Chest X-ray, AP view. Patient: 16 years old, sex M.
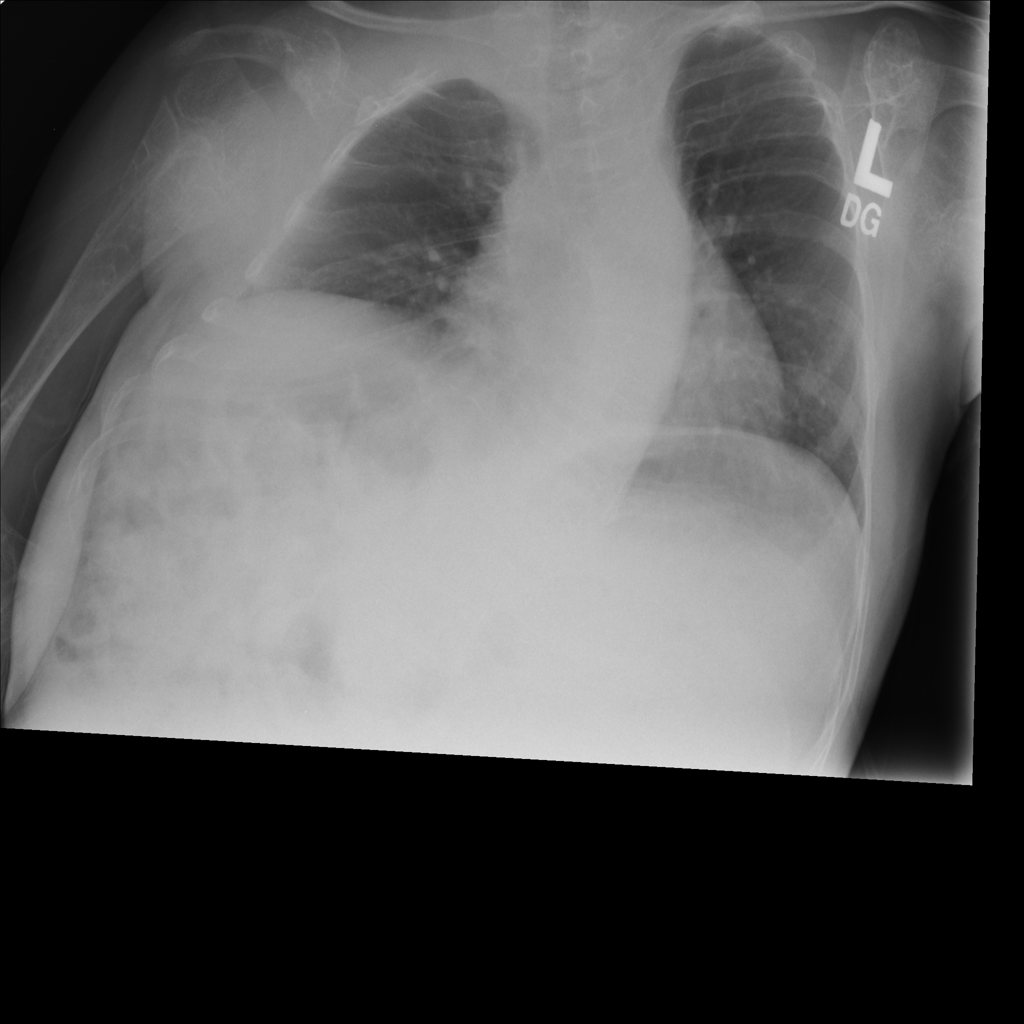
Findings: No Finding